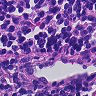
Metastatic tissue present: no